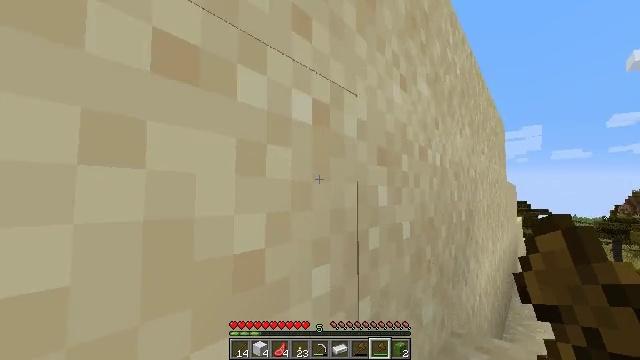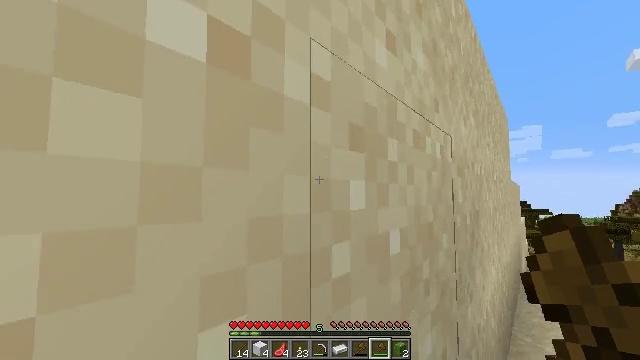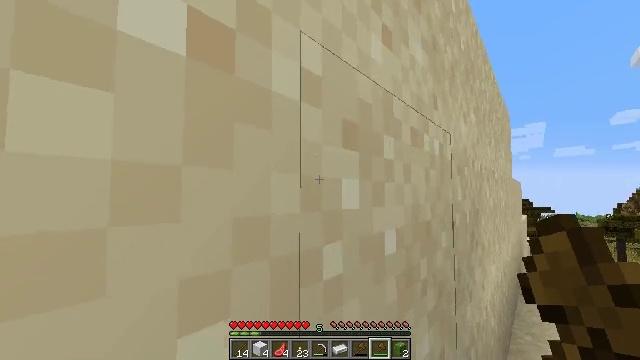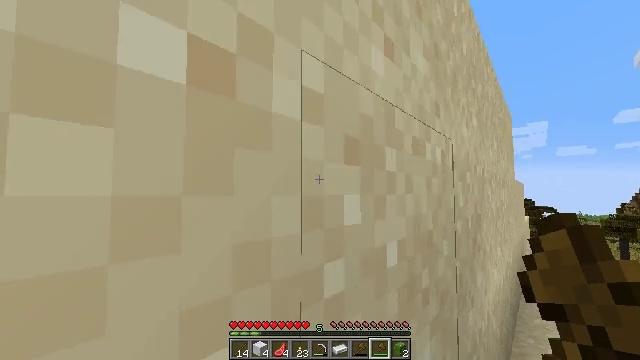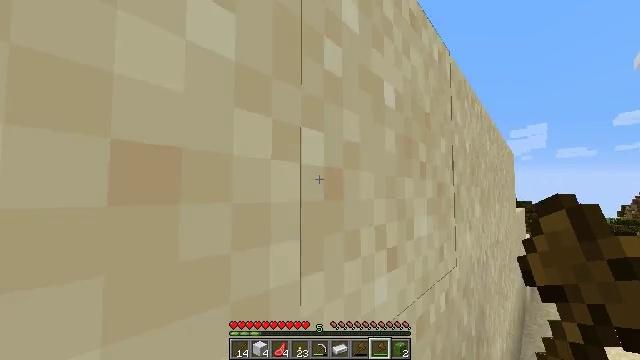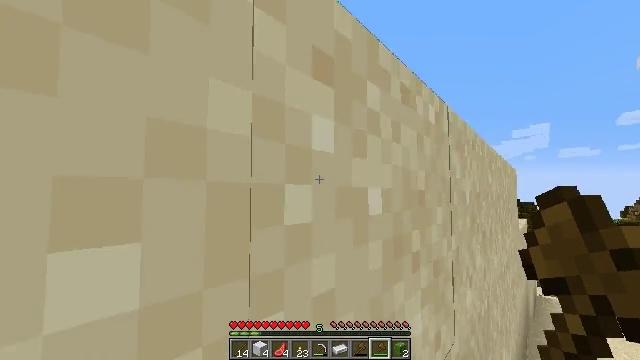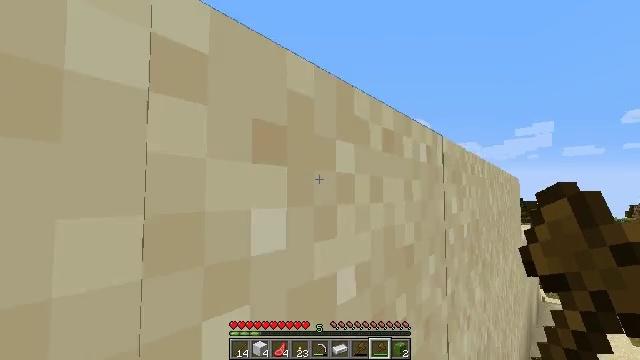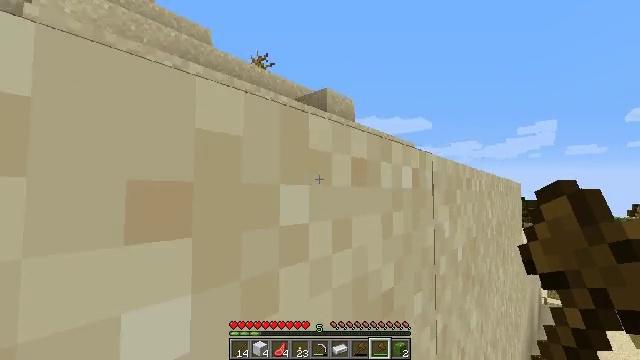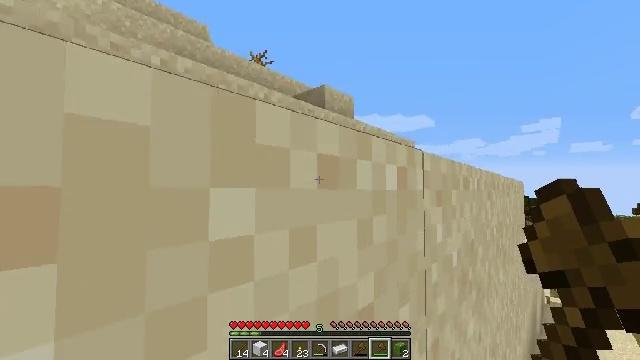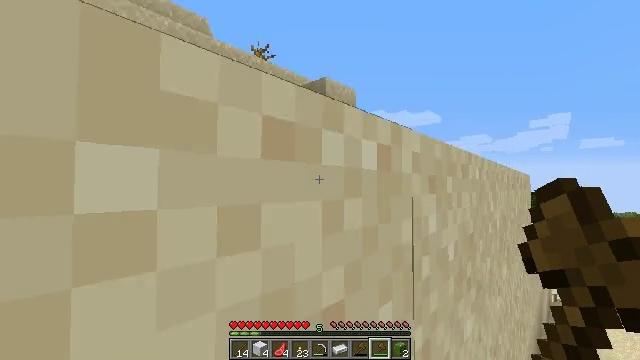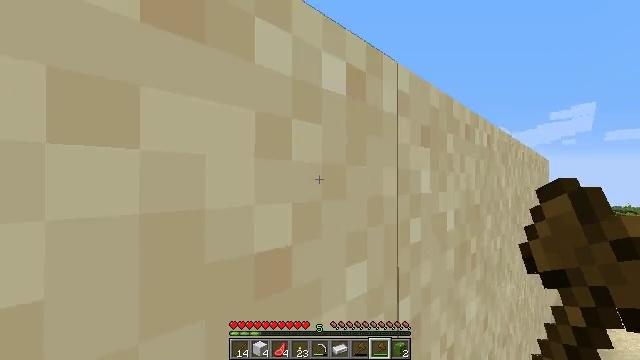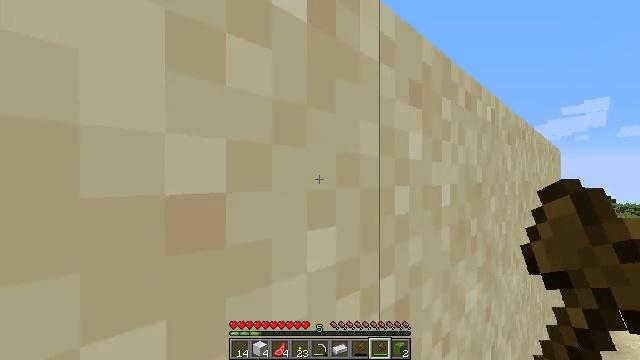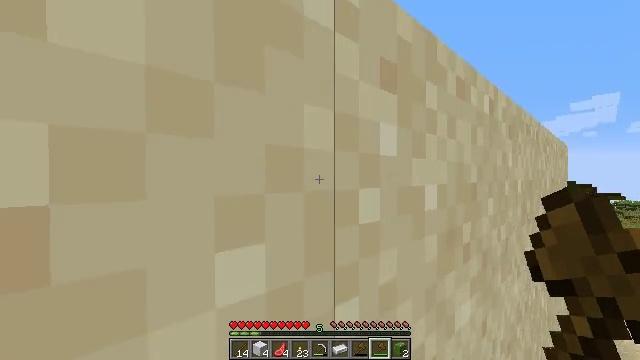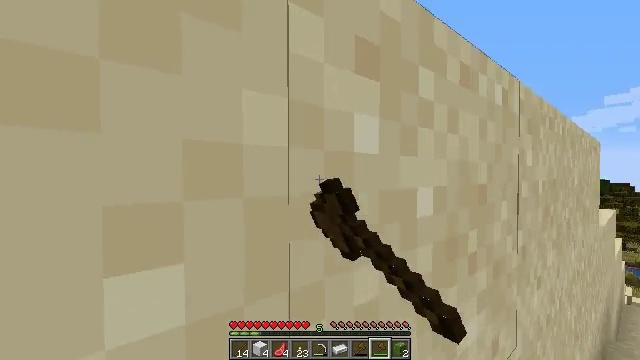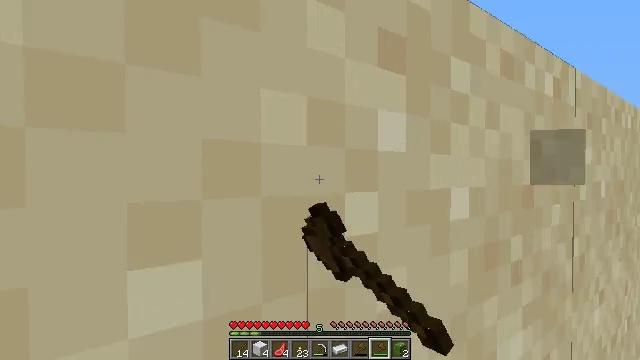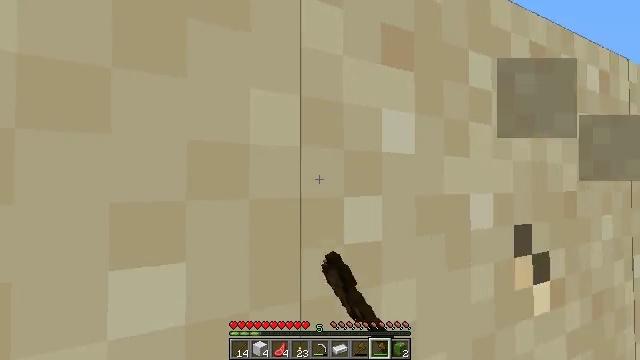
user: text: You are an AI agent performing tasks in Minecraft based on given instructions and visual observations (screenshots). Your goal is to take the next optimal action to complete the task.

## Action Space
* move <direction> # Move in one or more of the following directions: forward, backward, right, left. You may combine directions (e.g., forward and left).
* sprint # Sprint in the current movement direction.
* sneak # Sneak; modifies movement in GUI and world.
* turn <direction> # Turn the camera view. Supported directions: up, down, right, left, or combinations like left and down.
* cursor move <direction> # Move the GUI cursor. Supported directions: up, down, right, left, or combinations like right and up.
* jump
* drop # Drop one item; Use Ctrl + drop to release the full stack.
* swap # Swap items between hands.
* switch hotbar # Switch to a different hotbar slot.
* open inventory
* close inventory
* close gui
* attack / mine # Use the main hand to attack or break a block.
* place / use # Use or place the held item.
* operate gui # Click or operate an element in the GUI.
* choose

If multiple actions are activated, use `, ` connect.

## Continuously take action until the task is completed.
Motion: motion action
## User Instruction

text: Mine sand by the water.
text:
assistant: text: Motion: move forward
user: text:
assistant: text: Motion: move forward
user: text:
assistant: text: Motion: move forward, jump
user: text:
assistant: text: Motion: move forward, jump
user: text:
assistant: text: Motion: move forward and move right, jump
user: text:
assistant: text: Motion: move forward and move right, jump
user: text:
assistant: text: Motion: move forward and move right
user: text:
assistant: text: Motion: move forward and move right
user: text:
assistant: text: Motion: move forward and move right, turn left
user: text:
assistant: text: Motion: move forward, turn left and down
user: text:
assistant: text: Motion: turn left
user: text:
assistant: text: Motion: attack / mine
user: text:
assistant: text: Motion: turn left, attack / mine
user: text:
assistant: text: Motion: turn left, attack / mine
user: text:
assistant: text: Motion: turn left and up, attack / mine
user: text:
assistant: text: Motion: turn left, attack / mine
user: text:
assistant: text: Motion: turn left, attack / mine
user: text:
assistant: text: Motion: turn left, attack / mine
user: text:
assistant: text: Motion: turn left, attack / mine
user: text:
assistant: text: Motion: attack / mine
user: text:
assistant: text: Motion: attack / mine
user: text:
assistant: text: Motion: attack / mine
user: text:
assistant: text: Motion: attack / mine
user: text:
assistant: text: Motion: attack / mine
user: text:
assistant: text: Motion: attack / mine
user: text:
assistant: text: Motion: attack / mine
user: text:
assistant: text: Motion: attack / mine
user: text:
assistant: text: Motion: attack / mine
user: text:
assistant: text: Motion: attack / mine
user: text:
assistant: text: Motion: attack / mine